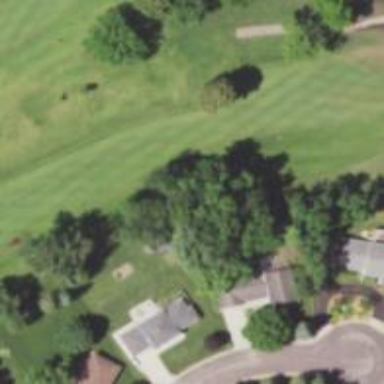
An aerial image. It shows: View of golf hole.